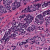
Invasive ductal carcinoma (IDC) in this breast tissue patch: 0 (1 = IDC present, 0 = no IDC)